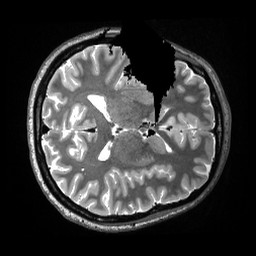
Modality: T2w
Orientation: axial
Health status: healthy
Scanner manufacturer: siemens
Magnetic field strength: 3 T
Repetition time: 3.2 s
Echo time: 0.563 s